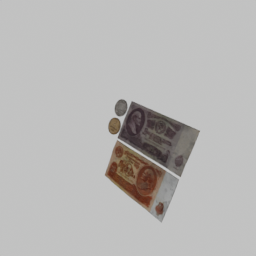
Label: tools